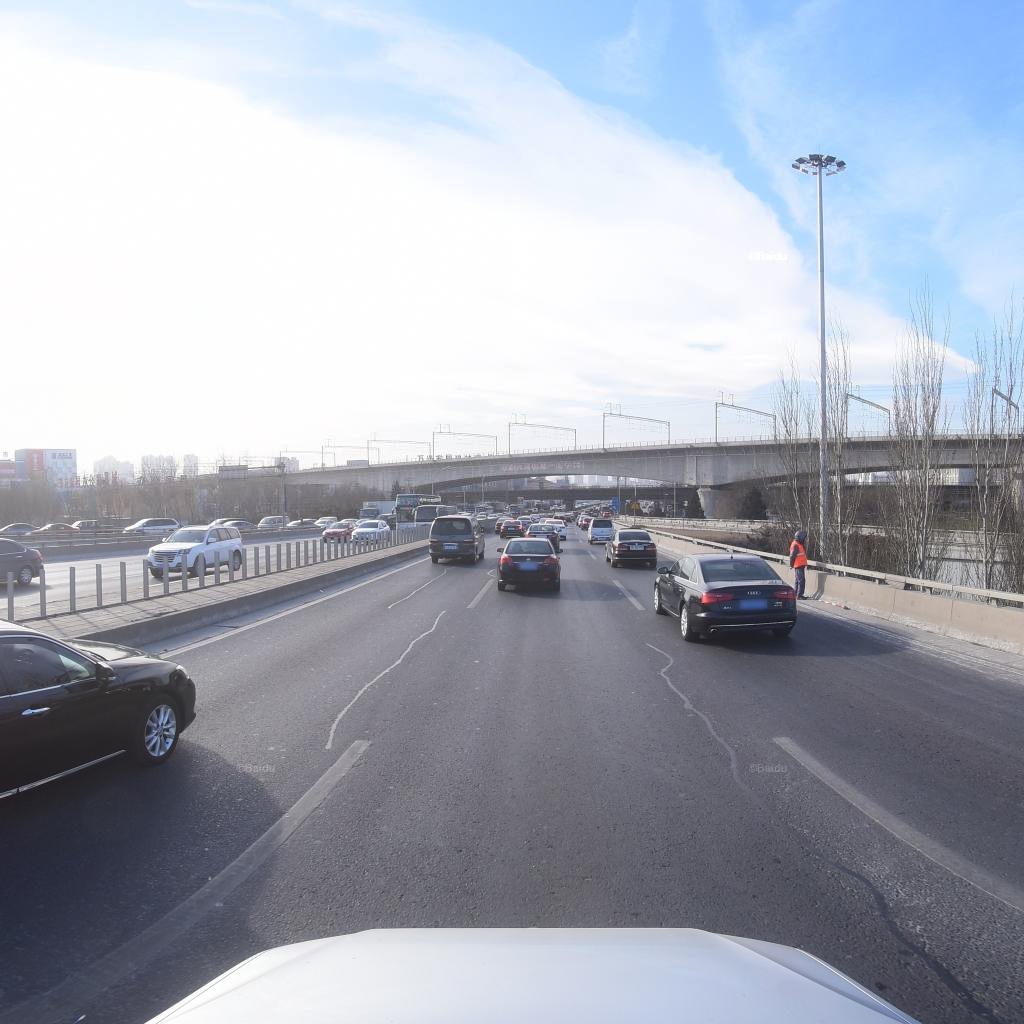
Region: Fengtai
Road damage annotations: longitudinal patch, longitudinal patch, longitudinal patch